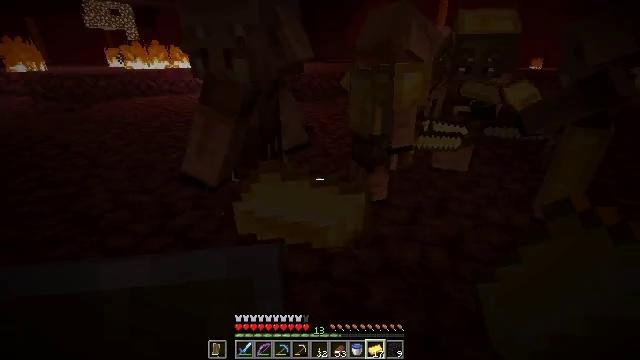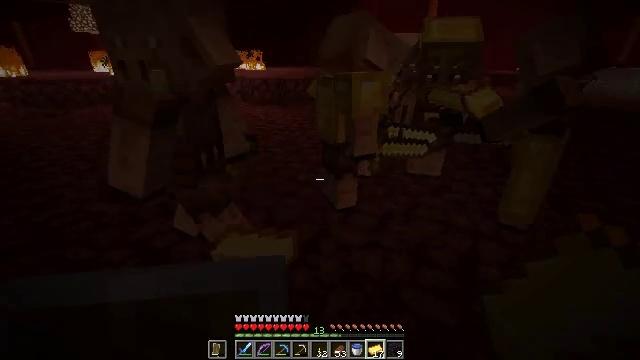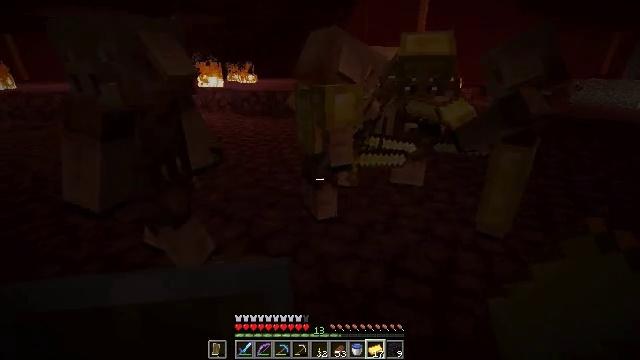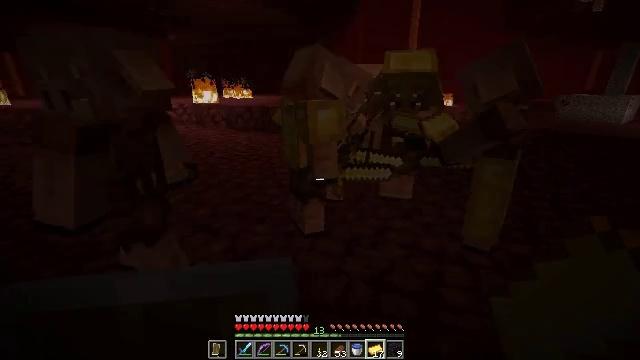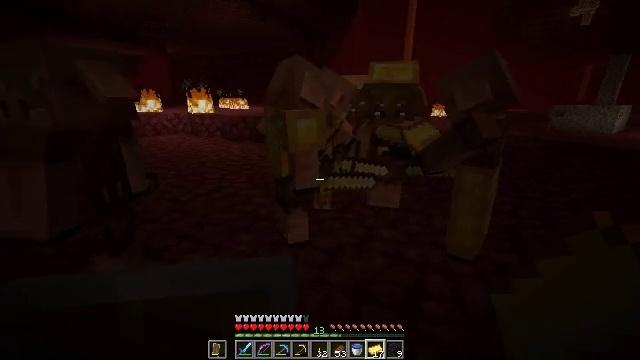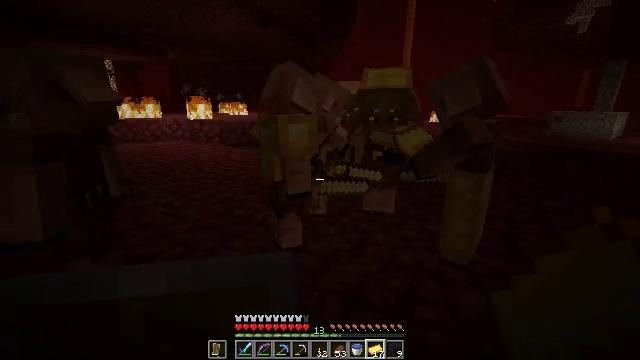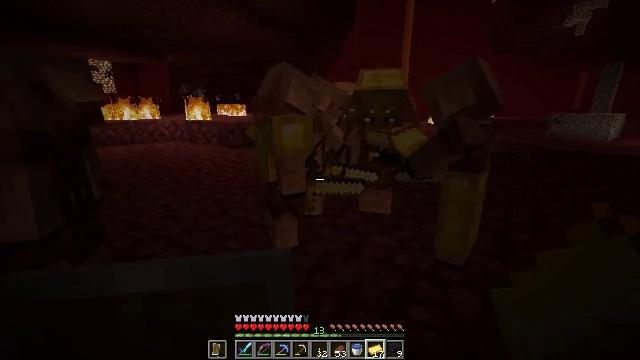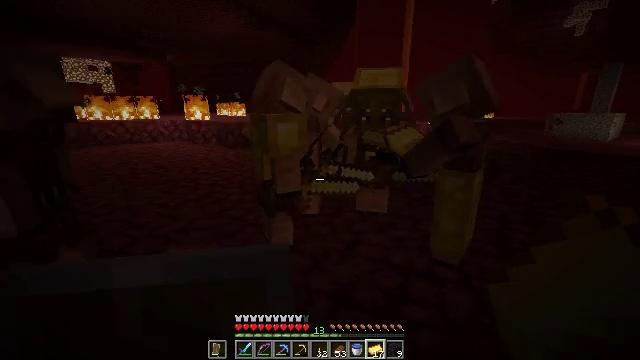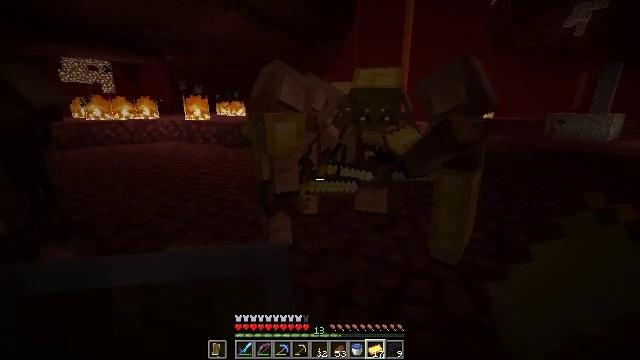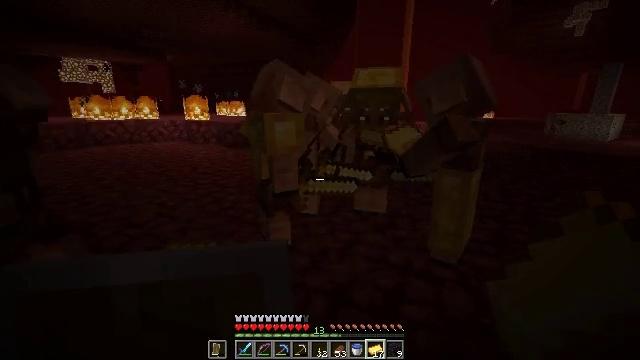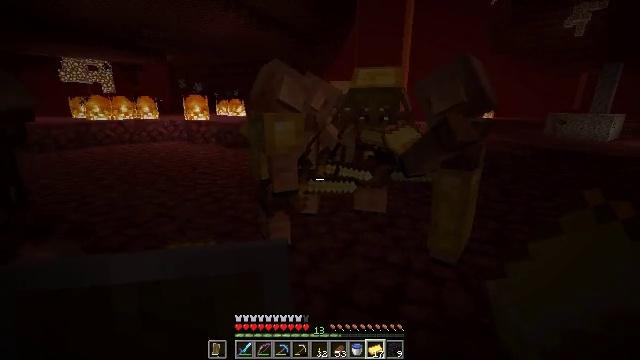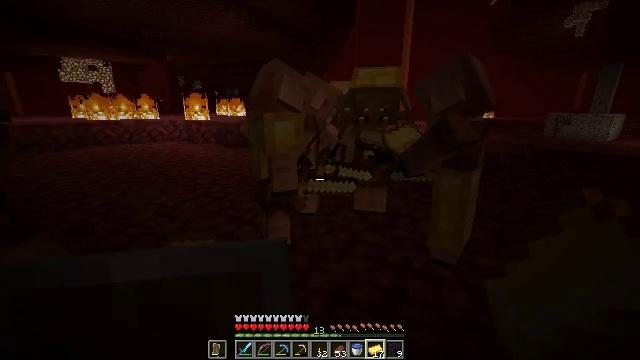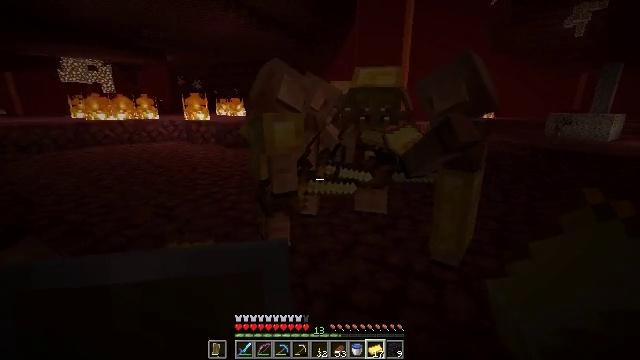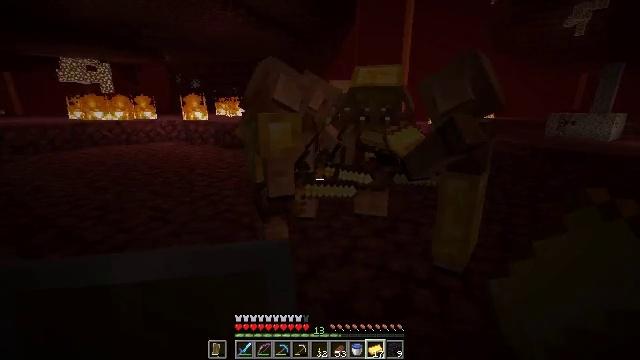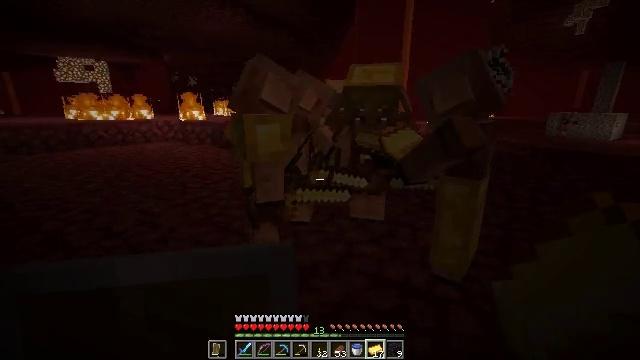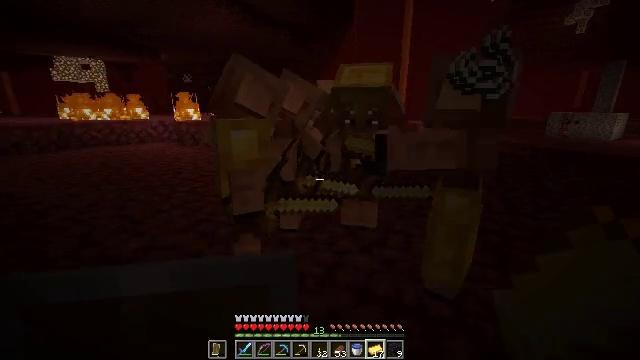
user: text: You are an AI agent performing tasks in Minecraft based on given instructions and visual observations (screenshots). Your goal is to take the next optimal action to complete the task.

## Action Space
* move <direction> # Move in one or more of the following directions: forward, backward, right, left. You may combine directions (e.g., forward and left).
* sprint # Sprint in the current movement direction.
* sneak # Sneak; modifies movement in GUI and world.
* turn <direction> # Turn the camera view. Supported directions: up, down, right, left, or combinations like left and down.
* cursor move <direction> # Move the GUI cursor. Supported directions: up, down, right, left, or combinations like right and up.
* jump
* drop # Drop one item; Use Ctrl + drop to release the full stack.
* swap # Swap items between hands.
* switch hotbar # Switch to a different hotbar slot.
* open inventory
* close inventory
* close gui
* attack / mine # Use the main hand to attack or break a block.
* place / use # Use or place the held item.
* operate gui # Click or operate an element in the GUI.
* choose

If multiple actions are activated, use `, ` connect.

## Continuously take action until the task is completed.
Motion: motion action
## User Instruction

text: Remove a gold ingot from the inventory.
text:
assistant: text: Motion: move right, turn right
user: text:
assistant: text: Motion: move right, turn right and up
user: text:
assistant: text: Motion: move right, turn up
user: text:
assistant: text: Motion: turn up
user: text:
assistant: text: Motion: turn up
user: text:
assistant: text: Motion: no_op
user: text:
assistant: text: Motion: no_op
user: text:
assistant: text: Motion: no_op
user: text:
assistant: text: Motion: no_op
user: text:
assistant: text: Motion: no_op
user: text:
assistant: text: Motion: no_op
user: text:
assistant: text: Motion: move forward
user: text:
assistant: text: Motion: move forward and move right
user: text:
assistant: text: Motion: move forward and move right
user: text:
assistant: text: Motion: move forward and move right
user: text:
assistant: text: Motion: move forward and move right, turn right
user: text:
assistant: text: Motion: turn right
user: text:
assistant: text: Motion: no_op
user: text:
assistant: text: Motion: no_op
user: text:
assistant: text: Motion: no_op
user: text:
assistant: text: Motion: no_op
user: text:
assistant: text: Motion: no_op
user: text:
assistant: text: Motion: no_op
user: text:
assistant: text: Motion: no_op
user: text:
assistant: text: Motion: no_op
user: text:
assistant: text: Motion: turn left and down
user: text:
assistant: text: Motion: no_op
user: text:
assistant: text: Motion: no_op
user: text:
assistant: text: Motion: no_op
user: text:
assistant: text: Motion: no_op